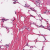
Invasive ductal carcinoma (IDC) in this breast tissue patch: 1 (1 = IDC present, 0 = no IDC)